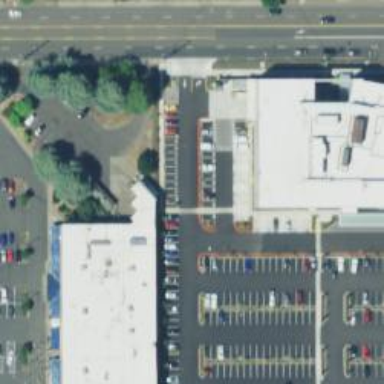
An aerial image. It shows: Parking space is available.